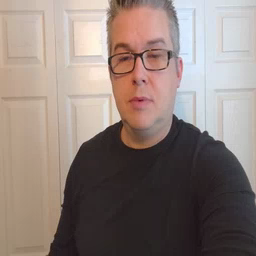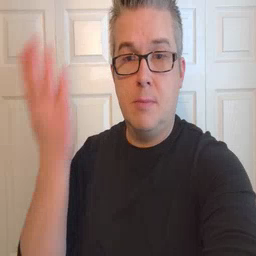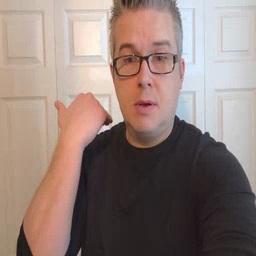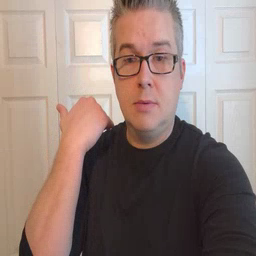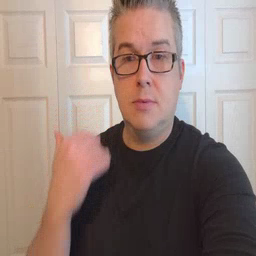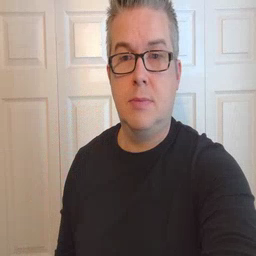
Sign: before